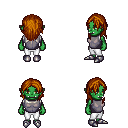
a pixel art fantasy rpg character, female body template, orc, green skin, steel chest armor, white pants, brunette long hairstyle, metal boots, four views (front, back, left, right), 2x2 character sprite sheet, small pixel art, hard edges, no anti-aliasing